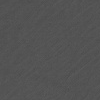
Atmospheric dust classification: not_dusty